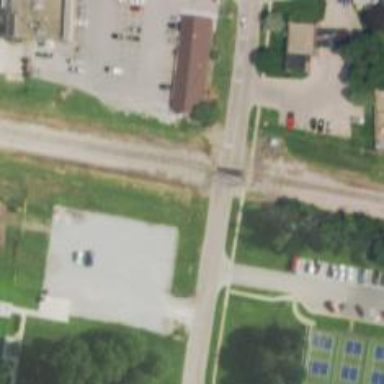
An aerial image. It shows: Level crossing on the railway with lights.